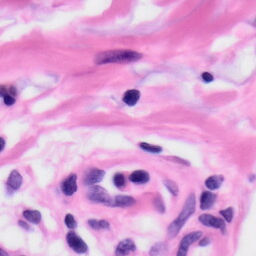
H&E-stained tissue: Skin